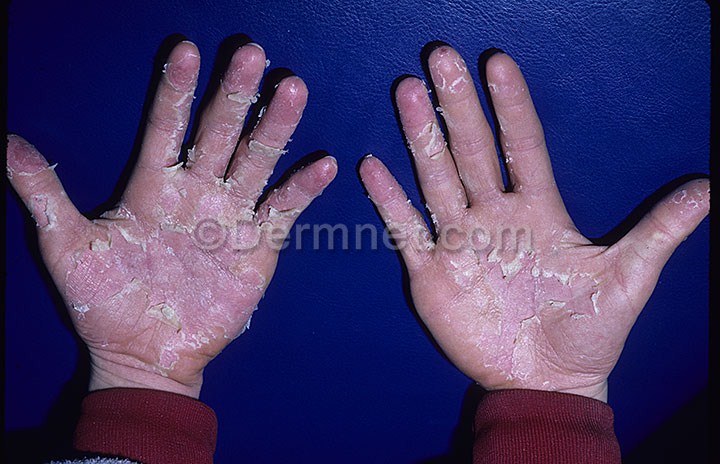
Disease: Exanthems and Drug Eruptions